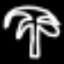
Label: palm tree